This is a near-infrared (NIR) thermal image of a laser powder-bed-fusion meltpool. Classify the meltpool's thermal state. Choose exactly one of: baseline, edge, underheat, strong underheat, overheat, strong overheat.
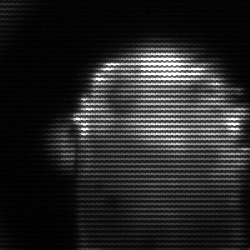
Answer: baseline